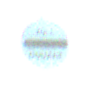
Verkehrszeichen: Zollstelle
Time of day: SunriseSunset
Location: Outdoor (RoadRail)
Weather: PartlyCloudy
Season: NotSpecified
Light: Natural